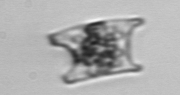
Label: Eucampia